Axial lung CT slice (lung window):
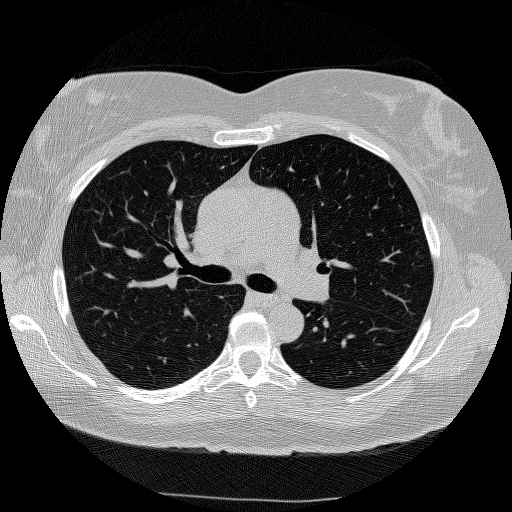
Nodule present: no